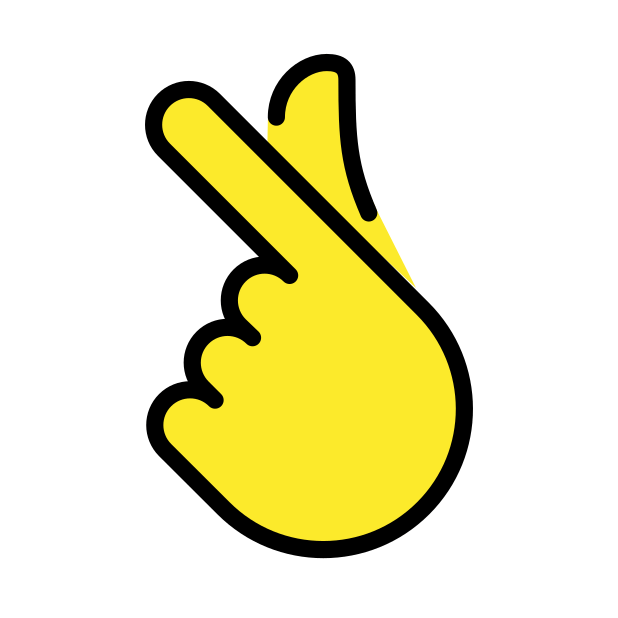
hand with index finger and thumb crossed